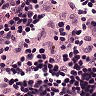
Metastatic tissue present: no